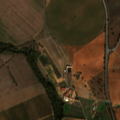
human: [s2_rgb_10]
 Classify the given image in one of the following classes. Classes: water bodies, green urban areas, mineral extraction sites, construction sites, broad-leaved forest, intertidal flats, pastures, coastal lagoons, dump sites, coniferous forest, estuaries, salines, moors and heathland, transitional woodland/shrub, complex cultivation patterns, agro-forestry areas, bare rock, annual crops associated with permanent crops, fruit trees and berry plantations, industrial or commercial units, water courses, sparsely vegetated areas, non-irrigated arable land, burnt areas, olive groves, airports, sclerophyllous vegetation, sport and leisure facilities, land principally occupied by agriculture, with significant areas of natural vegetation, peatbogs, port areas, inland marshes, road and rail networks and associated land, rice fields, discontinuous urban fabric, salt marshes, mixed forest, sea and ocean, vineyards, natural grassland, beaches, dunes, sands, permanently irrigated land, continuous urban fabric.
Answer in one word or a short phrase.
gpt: non-irrigated arable land, permanently irrigated land, olive groves, agro-forestry areas